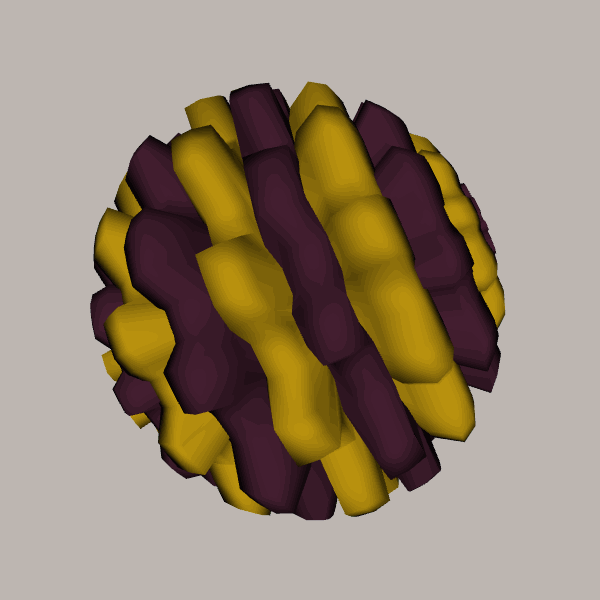
Background: light